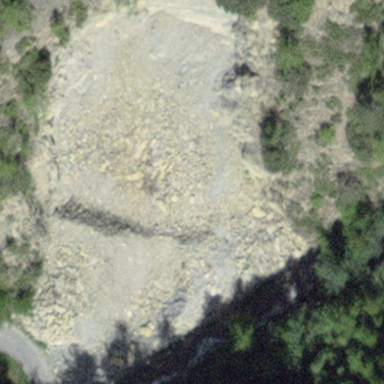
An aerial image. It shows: Quarry area.